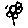
Label: flower